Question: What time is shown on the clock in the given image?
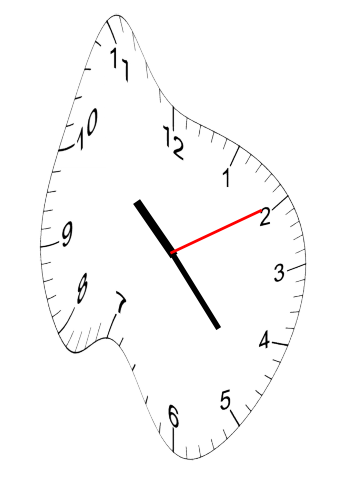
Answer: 10:23:10